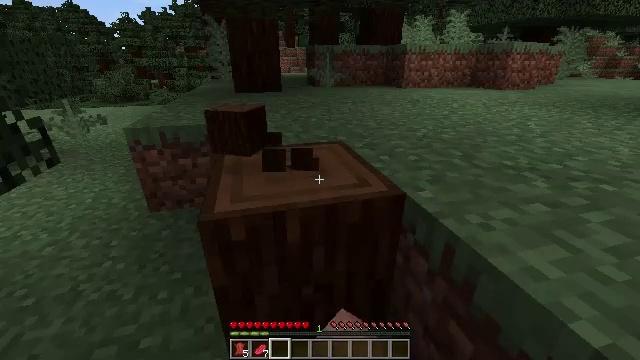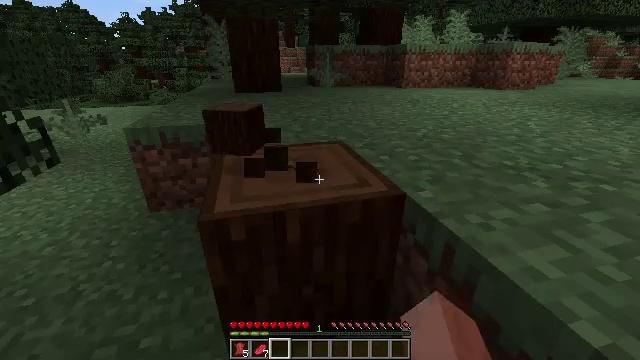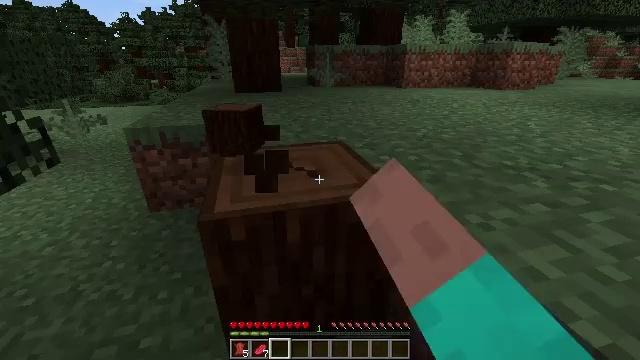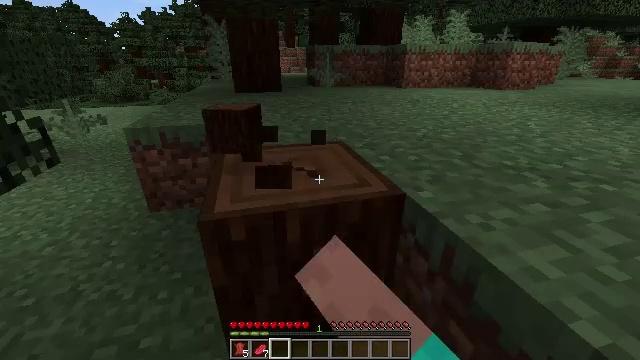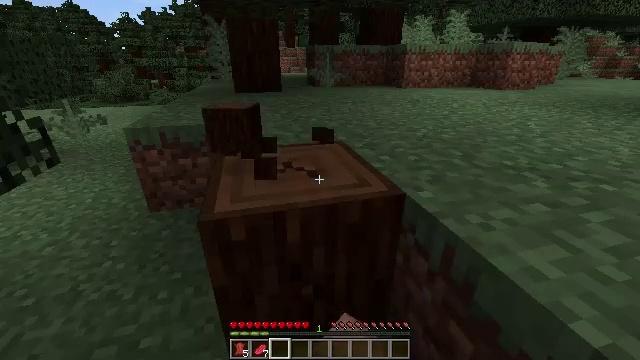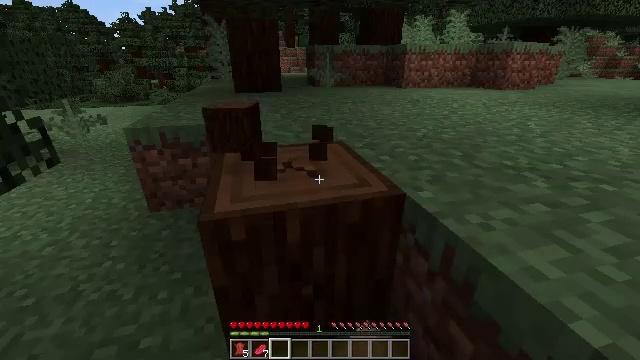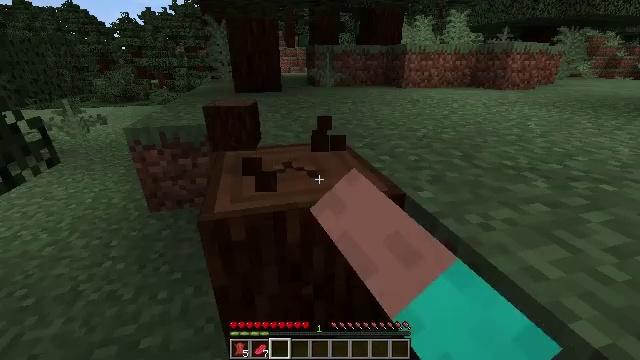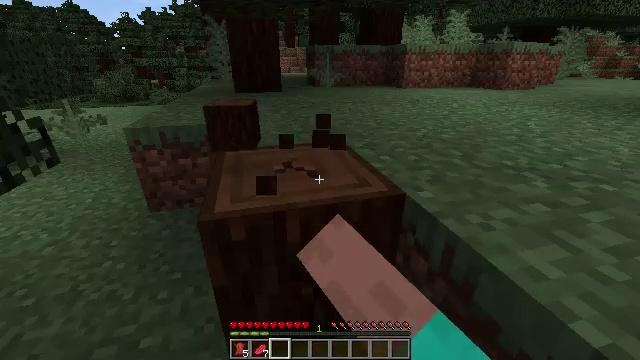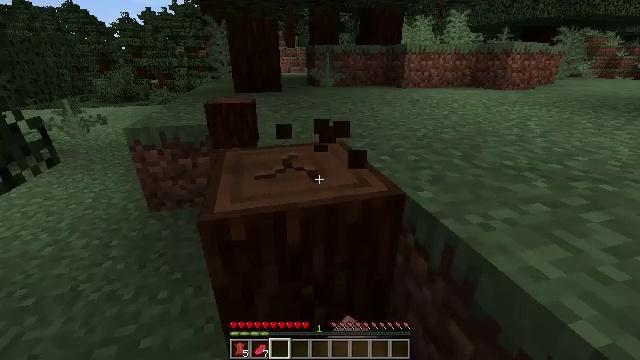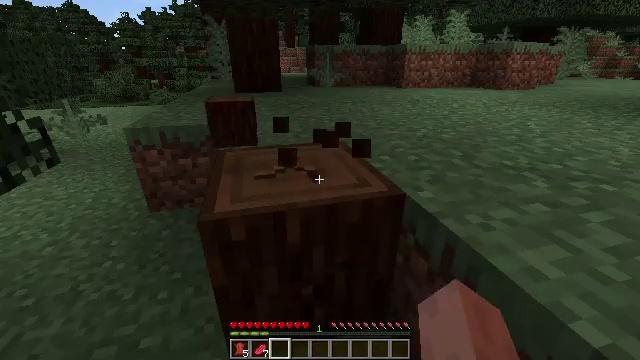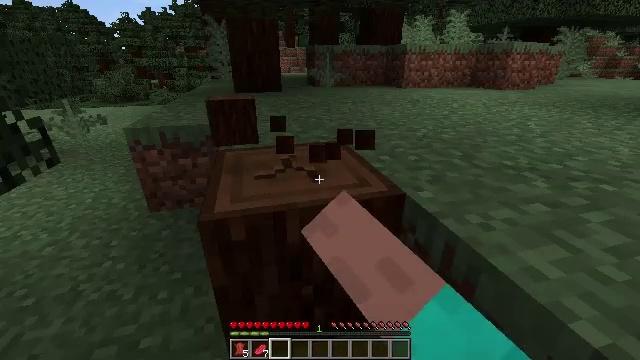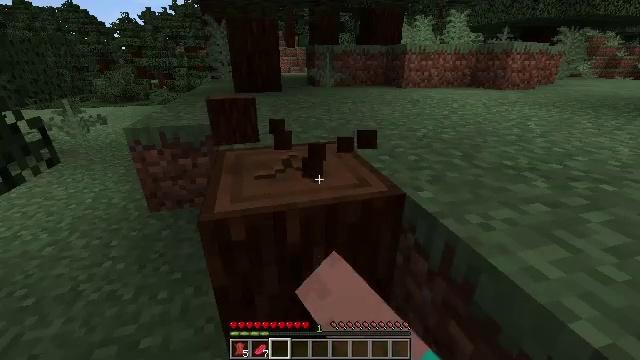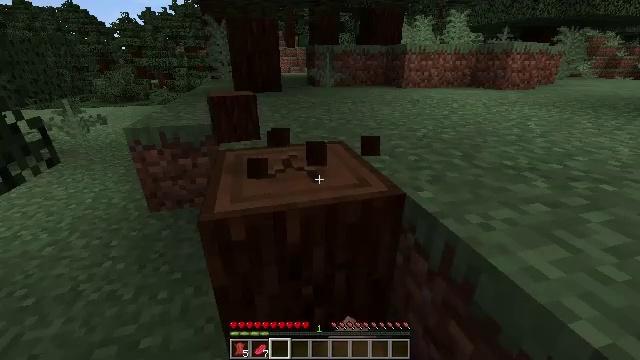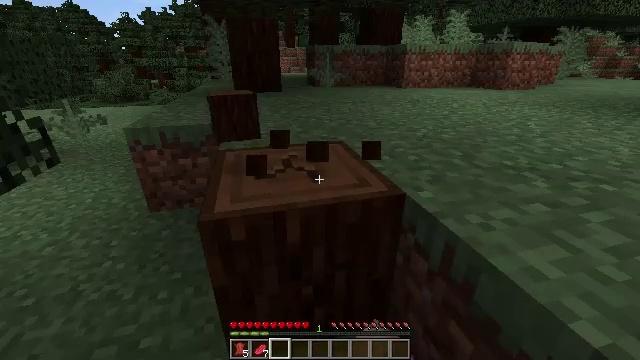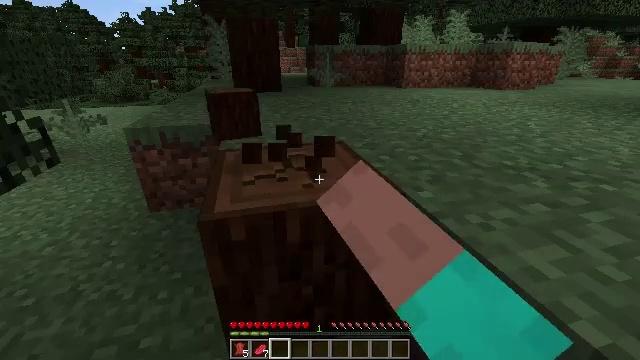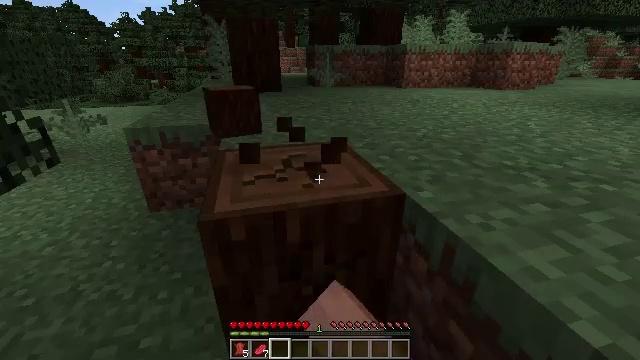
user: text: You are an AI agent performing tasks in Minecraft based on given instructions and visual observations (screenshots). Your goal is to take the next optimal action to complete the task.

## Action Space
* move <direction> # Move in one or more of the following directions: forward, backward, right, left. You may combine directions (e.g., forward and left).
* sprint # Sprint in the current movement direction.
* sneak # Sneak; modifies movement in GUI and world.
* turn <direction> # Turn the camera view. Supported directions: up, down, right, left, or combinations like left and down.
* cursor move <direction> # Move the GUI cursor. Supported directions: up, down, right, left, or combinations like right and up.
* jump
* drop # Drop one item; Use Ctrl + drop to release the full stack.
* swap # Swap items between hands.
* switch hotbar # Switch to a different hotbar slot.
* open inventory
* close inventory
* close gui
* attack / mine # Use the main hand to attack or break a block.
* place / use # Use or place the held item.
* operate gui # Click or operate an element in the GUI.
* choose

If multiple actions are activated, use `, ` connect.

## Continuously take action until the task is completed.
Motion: motion action
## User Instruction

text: Collect spruce log for building materials.
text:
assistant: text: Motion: attack / mine
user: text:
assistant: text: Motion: attack / mine
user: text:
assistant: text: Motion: attack / mine
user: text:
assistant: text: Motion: attack / mine
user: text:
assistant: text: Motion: attack / mine
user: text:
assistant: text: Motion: attack / mine
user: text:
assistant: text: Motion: attack / mine
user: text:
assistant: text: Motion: attack / mine
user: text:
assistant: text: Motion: attack / mine
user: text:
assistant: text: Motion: attack / mine
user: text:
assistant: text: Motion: attack / mine
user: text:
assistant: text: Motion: attack / mine
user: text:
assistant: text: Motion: attack / mine
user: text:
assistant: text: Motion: attack / mine
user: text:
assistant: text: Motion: attack / mine
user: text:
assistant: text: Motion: attack / mine
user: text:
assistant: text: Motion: attack / mine
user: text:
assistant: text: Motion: attack / mine
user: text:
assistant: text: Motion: attack / mine
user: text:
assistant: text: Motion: attack / mine
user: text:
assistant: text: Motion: attack / mine
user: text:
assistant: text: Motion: attack / mine
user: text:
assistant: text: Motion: attack / mine
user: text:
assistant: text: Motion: attack / mine
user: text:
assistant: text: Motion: attack / mine
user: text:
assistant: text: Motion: attack / mine
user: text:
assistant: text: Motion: attack / mine
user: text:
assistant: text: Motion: attack / mine
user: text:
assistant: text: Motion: attack / mine
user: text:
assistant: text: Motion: attack / mine